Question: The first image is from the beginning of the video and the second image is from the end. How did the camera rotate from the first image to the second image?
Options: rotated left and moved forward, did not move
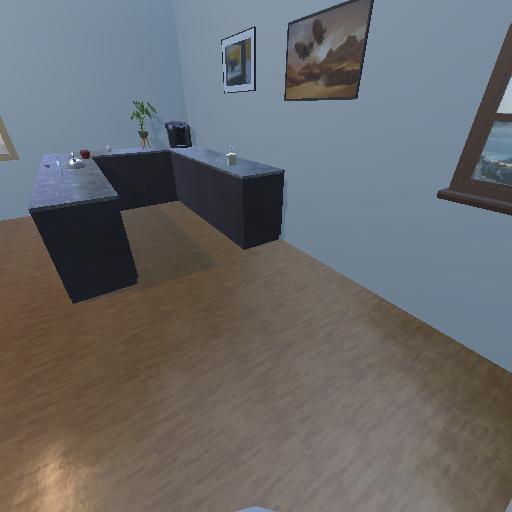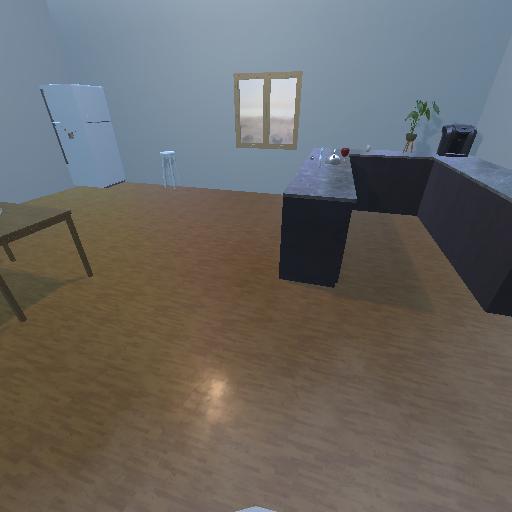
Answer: rotated left and moved forward